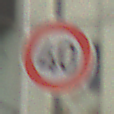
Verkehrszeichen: Geschwindigkeit40
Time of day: MorningAfternoon
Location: Outdoor (Urban)
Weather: Overcast
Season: NotSpecified
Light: Natural